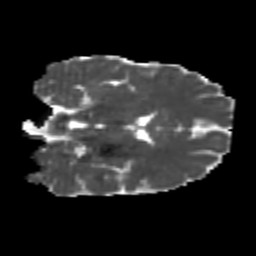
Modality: MD
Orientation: coronal
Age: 20
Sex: male
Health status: healthy
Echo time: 0.074 s